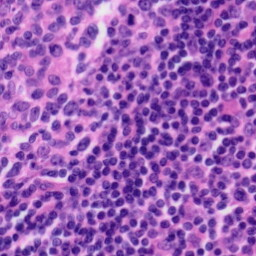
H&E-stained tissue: Tonsil